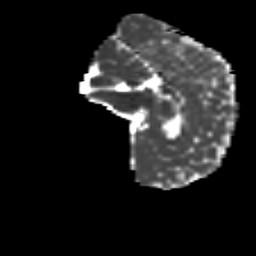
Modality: MD
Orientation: sagittal
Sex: male
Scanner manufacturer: siemens
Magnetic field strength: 3 T
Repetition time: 5 s
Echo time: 0.071 s